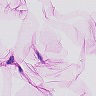
Metastatic tissue present: no